Question:
I am using Zurb Foundation and it works great for almost all the browser however it breaks for IE8 and looks like the picture.
How can I go about fixing it??
'''
.row.above-header.round
.three.columns.header_image
= link_to logo, root_url
.three.columns
-if current_user.blank?
=link_to "Sign Up",signup_path, :class=> "signupButtonForModal small radius nice green button"
=link_to "Login",signin_path, :class=> "signinButtonForModal small radius nice blue button"
.three.columns
=form_tag "/search", :method =>"get" do
=text_field_tag :query,params[:query], :placeholder => "search", :class =>"search round"
=image_submit_tag("search.png")
.four.columns.links-header
%ul(class="block-grid")
%li=link_to "About |", about_path, :class => "nice foot"
%li=link_to "Contact |", contact_path, :class => "nice foot"
%li=link_to "Blog |", blogs_path, :class => "nice foot"
%li=link_to "Program Providers", program_providers_path, :class => "nice foot"
- unless current_user.blank?
%li=link_to "| Logout", signout_path, :class => "nice foot"
'''
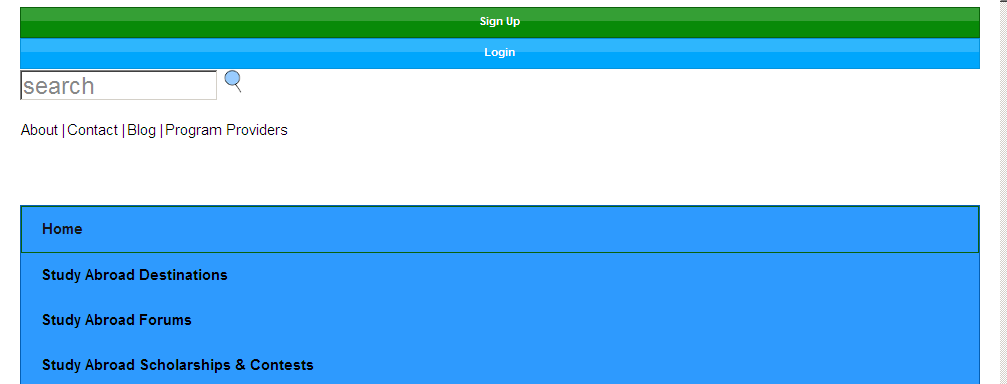
Answer: Switching to the latest version of Zurb Foundation solved the issue.